九年级 · 解析几何
如图, 二次函数 $y=x^{2}-4 x+3$ 的图象交 $x$ 轴于 $A 、 B$ 两点, 交 $y$ 轴于点 $C, \triangle A B C$ 的面积为 $\qquad$


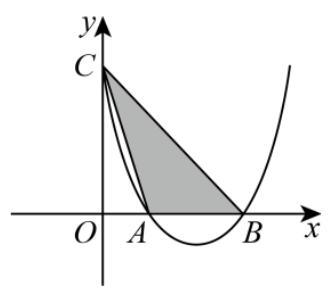
答案:  3

解析: 由二次函数 $y=x^{2}-4 x+3$ 求出 $A 、 B$ 两点坐标, 再求出点 $C$ 的坐标, 即可求出 $A B$ 、 $O C$ 得值, 然后根据面积公式即可得出答案.

【详解】 $\because y=x^{2}-4 x+3=(x-1)(x-3)$

$\therefore A(1,0), \quad B(3,0)$

令 $x=0$

$\therefore y=3$

$\therefore C(0,3)$

$\therefore \mathrm{AB}=2, \quad O C=3$

$\therefore S_{\triangle A B C}=\frac{1}{2} A B \cdot O C=\frac{1}{2} \times 2 \times 3=3$

故答案为: 3 .

【点睛】本题考查了二次函数和三角形的基本性质, 求出三点坐标是解题的关键.